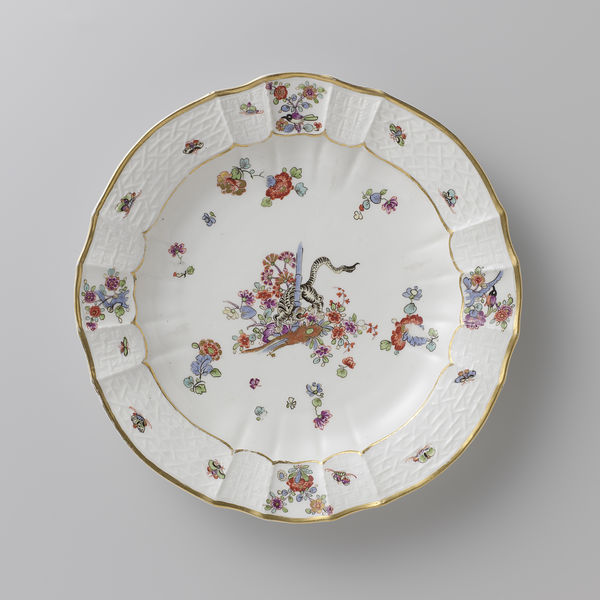
Titel: Rond bord, veelkleurig beschilderd met een Kakiemon-decor
Künstler: Meissener Porzellan Manufaktur
Standort: Amsterdam
Institution: Rijksmuseum
Schlagwörter: blue, column, red, white, black, gold, golden, gray, green, painting, yellow, flowers, pink, plant, flower, orange, plants, trim, purple, chin, bird, tail, glass, antique, design, draw, animal, ceramic, floral, tiger, asian, dragon, china, dish, pottery, plate, teller, border, photograph, porcelain, tableware, painted, snake, dinner, tongue, lizard, butterflies, petals, vintage, stems, embossed, insects, green', decorated, emaille, rim, porzellan, porcelin, fragile, gold rim, scalloped, faience